Current action and preconditions to check: path_clear

Your task: For each precondition in the list above, predict whether it will hold at this action.

Consider the current scene as observed from the mobile robot's camera, and analyze the predicted future states of all dynamic agents (e.g., people, animals, vehicles, or any moving entities) within the NEXT SECOND.

IMPORTANT: Only answer "very likely" if you are absolutely certain—based on strong, clear evidence—that a dynamic agent will violate the precondition in the predicted future state. Do NOT answer "very likely" for unlikely, ambiguous, or low-probability risks.

Ask yourself for each precondition: Is there a high probability, with clear and convincing evidence, that the predicted future states of any dynamic agent will interfere with the predicted future state of the currently executing action within the NEXT SECOND, causing that precondition to fail?

Assess the risk level based on these predictions. Use "likely" or "very likely" if motions create a clear risk of interference.

Use "neutral" or "improbable" if agents are nearby but their predicted paths are clearly diverging or non-conflicting.

Failure Risk Categories: "very improbable", "improbable", "neutral", "likely", "very likely"

Answer Format: Output ONLY the probability_of_failure value from these categories: "very improbable", "improbable", "neutral", "likely", "very likely"

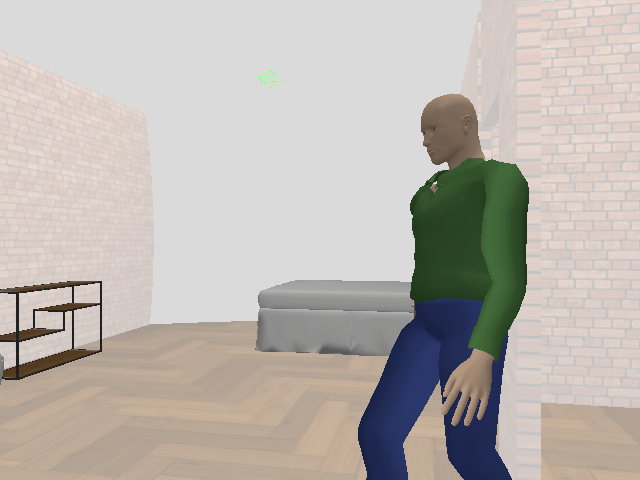

Answer: very likely